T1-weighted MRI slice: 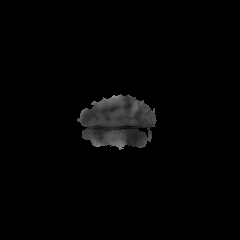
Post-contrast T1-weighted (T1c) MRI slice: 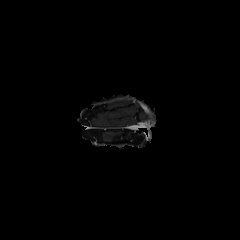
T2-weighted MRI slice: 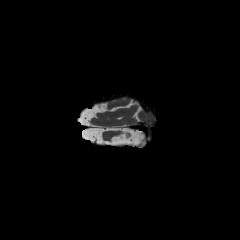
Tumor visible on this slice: no